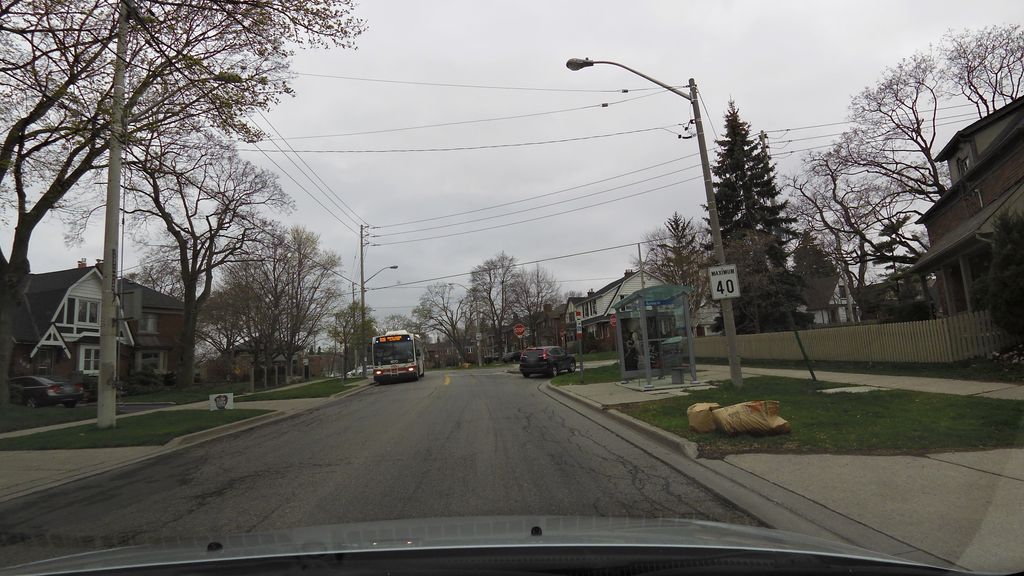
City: toronto